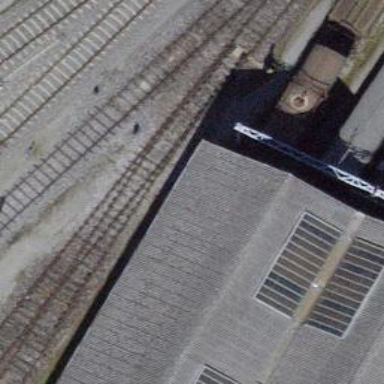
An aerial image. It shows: Railway yard with one track.